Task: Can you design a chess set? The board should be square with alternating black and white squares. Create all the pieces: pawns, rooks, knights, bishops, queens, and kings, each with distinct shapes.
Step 476:
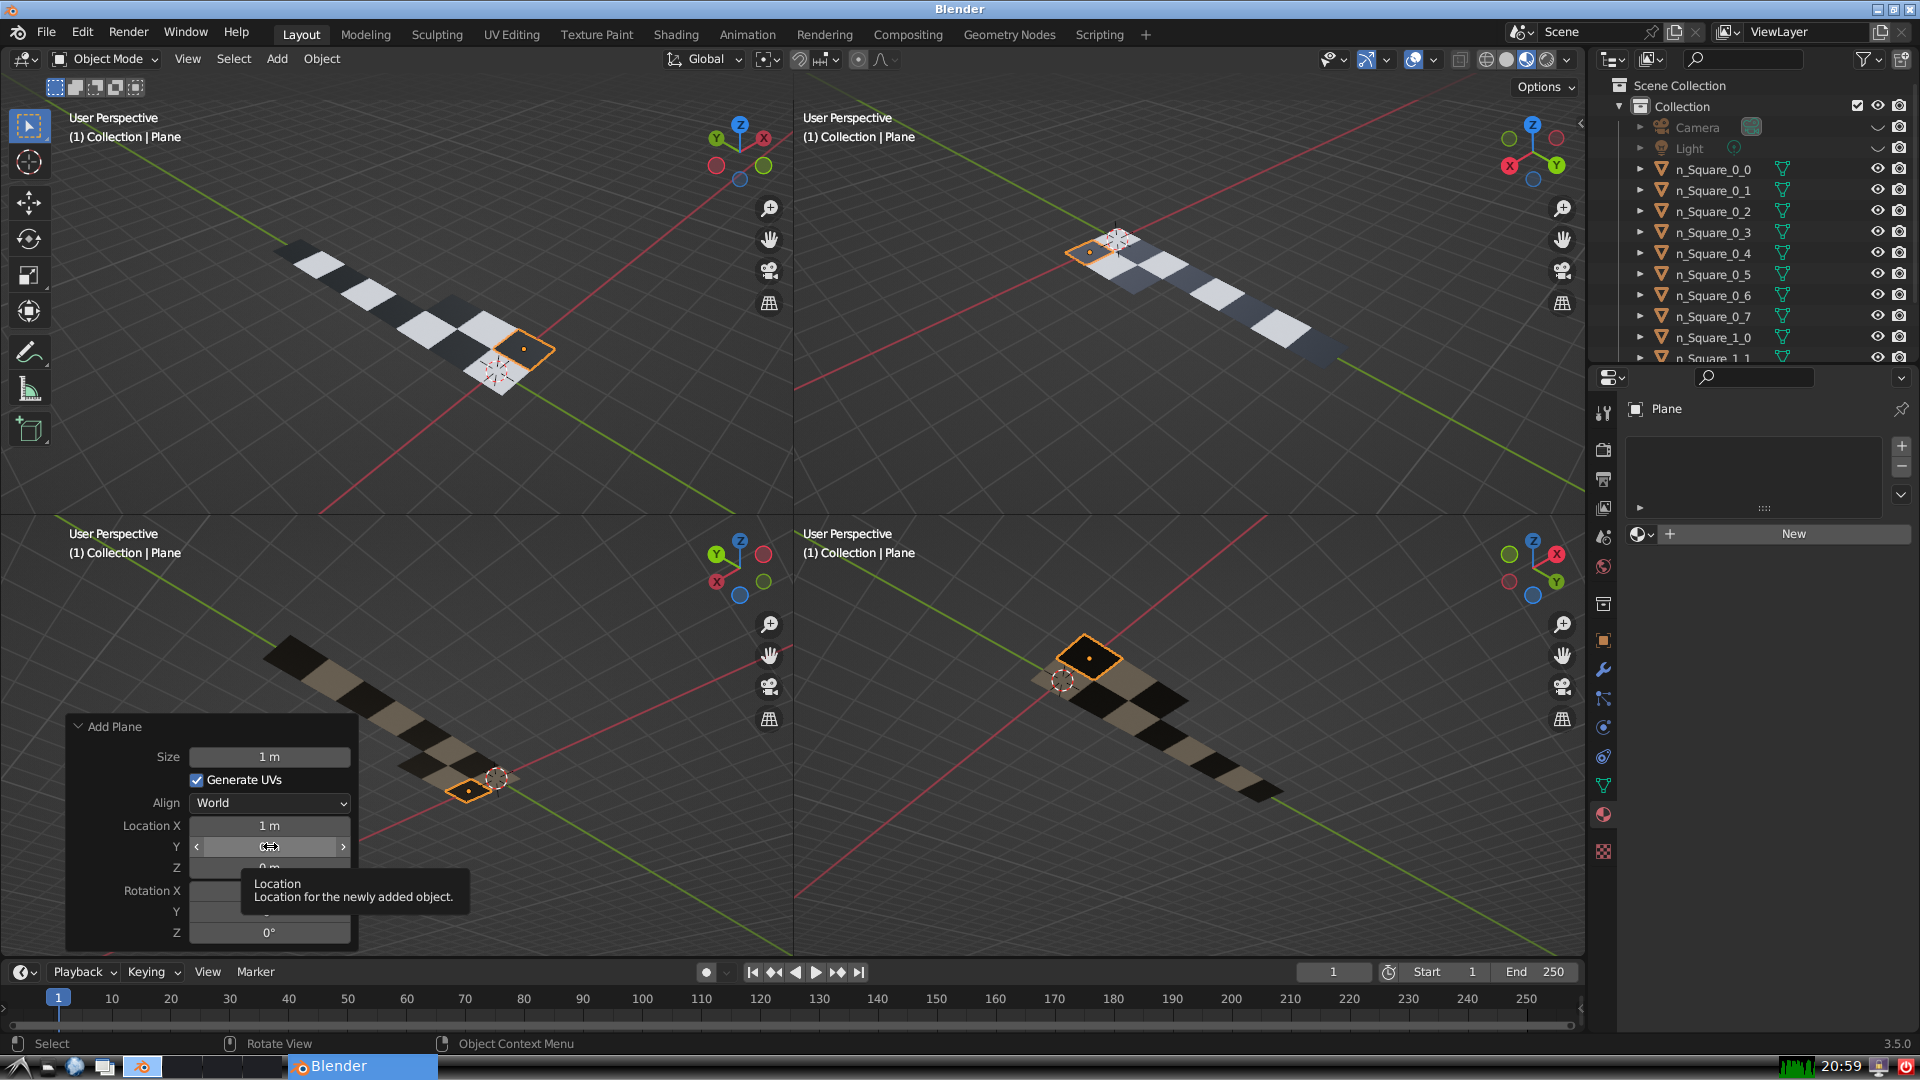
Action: click: no